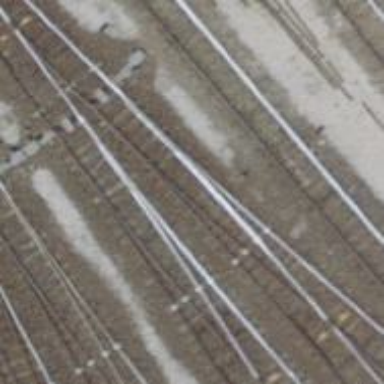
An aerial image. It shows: Railway yard in service.